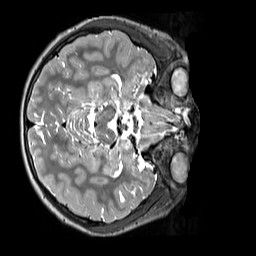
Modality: T2w
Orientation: axial
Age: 9
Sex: male
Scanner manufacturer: siemens
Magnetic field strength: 3 T
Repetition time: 3.2 s
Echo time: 0.408 s